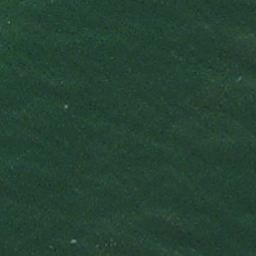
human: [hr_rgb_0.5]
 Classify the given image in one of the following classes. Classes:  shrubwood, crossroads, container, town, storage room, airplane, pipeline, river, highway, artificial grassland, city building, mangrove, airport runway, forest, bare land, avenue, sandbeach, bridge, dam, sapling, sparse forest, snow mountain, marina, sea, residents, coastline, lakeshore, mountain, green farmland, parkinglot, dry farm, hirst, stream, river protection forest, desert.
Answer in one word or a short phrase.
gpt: sea